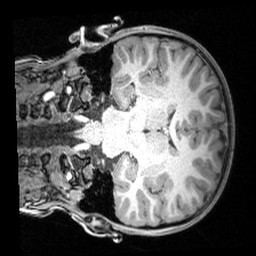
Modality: T1w
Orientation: coronal
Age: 9
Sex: female
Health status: ill
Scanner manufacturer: siemens
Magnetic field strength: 3 T
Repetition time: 1.6 s
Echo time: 0.00179 s